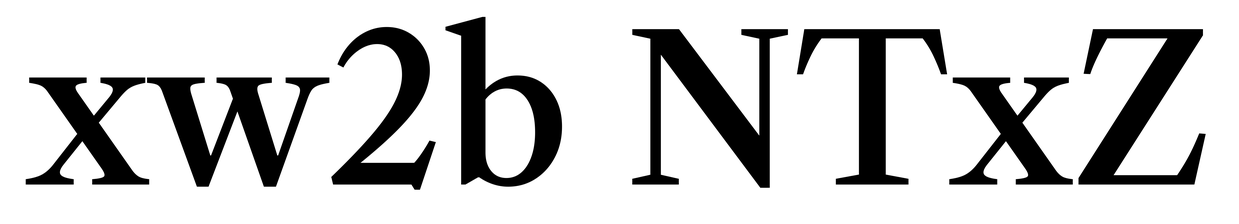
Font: LibreCaslonText_Medium